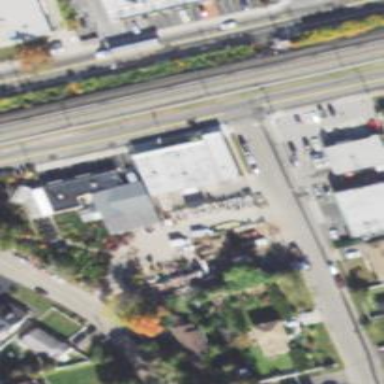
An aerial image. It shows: Commercial building.